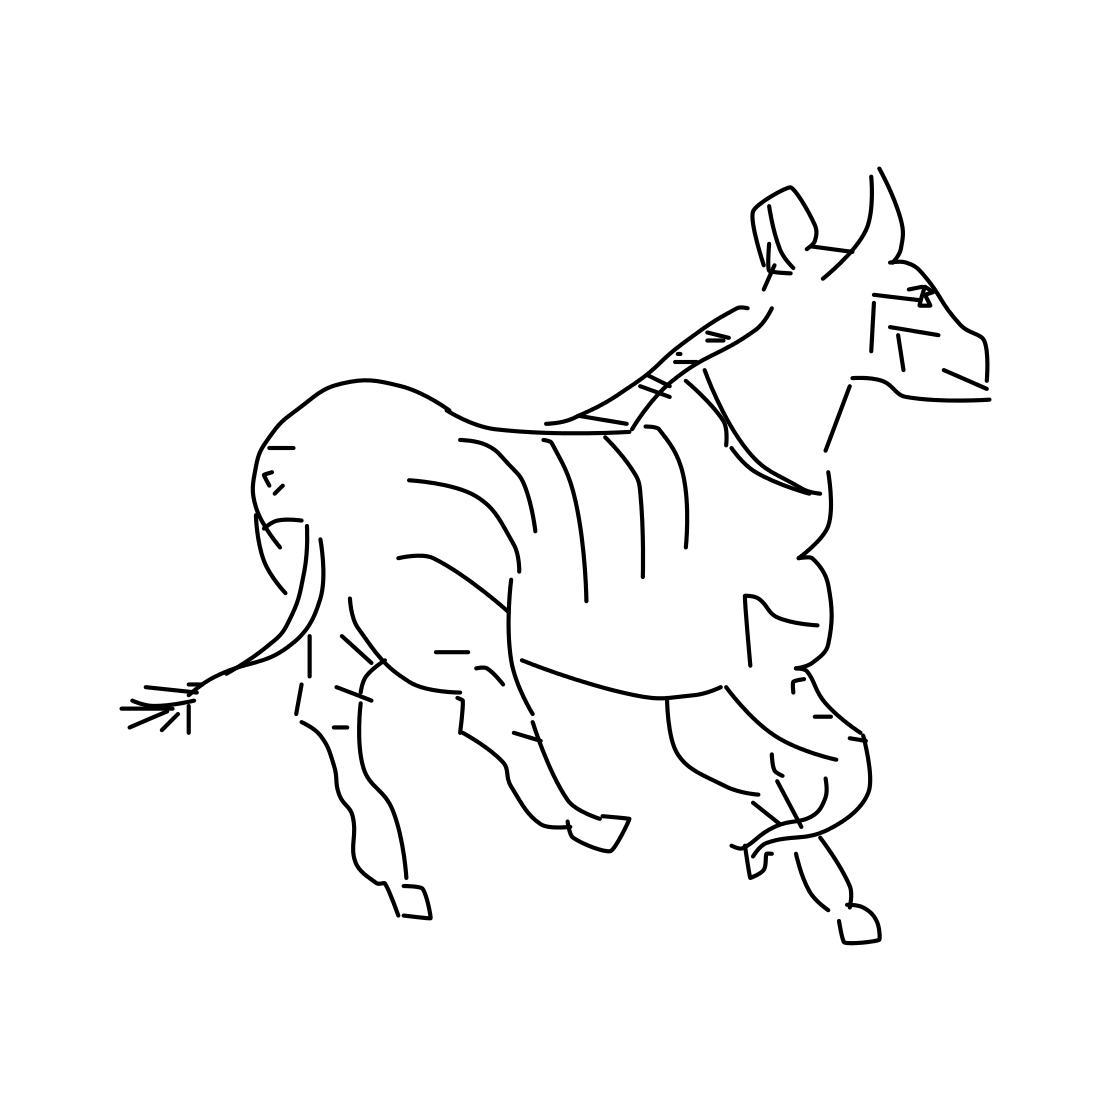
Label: zebra